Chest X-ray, PA view. Patient: 32 years old, sex M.
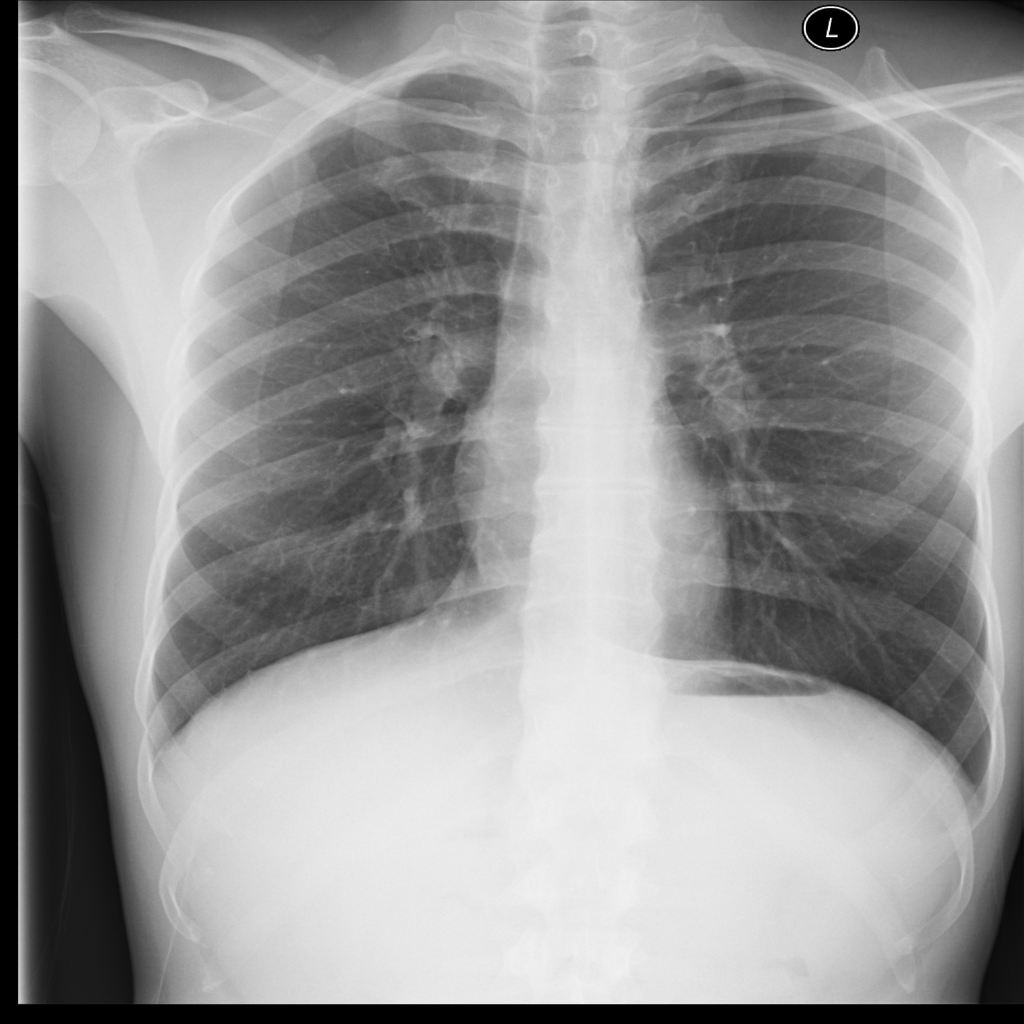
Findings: No Finding